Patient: sex M, age 60
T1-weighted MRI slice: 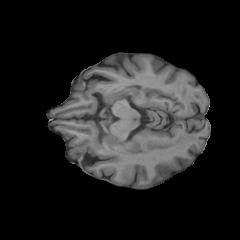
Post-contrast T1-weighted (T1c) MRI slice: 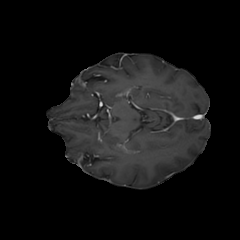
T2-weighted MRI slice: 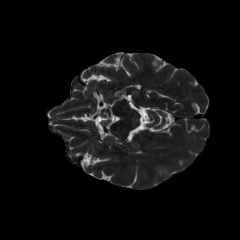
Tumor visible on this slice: no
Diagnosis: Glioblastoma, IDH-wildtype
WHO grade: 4